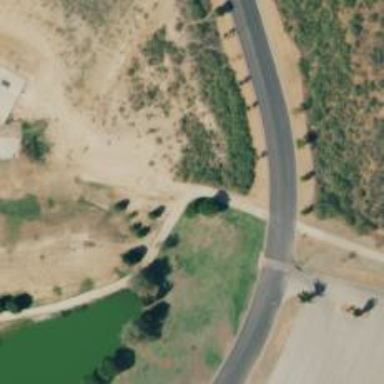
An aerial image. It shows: Footway.